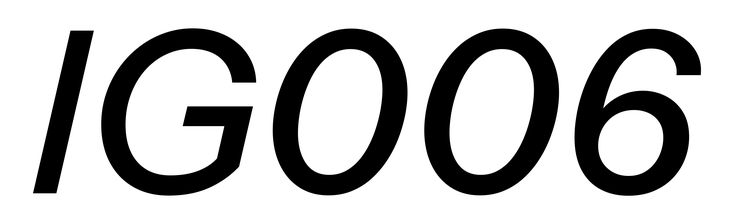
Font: InstrumentSans-Italic_Medium_Italic